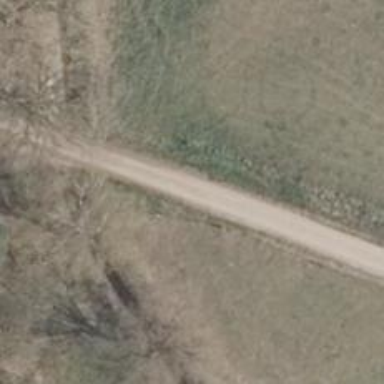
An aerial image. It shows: Gravel track with grade 2 quality.